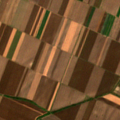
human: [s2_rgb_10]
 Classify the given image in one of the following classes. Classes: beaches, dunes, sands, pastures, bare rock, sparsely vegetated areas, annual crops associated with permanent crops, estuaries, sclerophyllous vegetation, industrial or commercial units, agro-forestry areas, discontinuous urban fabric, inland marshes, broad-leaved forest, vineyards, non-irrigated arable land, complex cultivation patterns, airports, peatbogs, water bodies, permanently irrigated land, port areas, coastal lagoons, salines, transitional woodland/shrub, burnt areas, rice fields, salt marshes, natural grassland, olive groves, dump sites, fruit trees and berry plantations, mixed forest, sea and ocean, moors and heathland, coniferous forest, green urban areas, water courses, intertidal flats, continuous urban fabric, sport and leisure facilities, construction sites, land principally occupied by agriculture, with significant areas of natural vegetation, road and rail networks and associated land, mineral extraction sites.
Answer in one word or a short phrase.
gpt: non-irrigated arable land